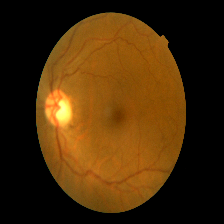
Diabetic retinopathy grade: Mild